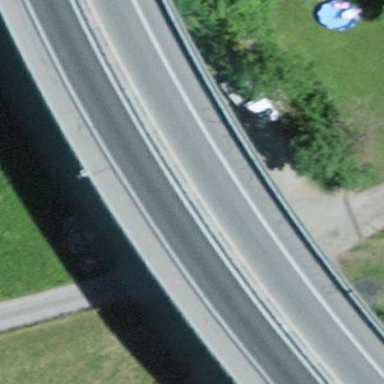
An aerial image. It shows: Man-made bridge.